Interaction volume radius: 5 \u00c5
Interaction volume height: 50 \u00c5
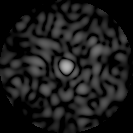
Disorder parameter: 0.8237